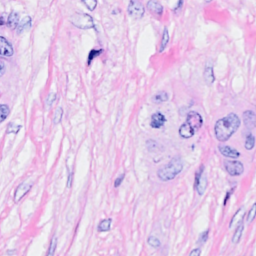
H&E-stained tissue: Breast